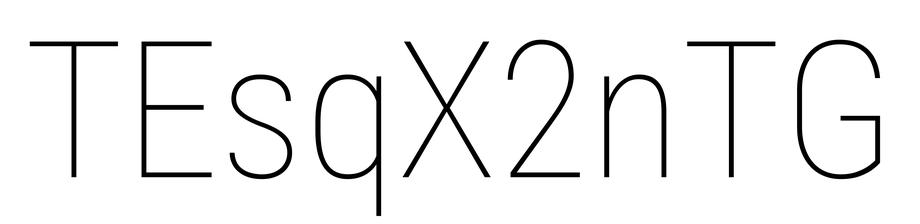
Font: Roboto_Condensed_Thin